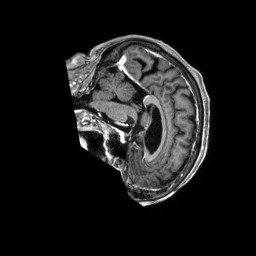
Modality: T1w
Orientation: sagittal
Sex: female
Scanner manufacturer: philips
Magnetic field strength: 1.5 T
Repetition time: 0.007105 s
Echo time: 0.00321 s